Aerial crown-view tile of a tropical tree (Barro Colorado Island, Panama), acquired 20250414:
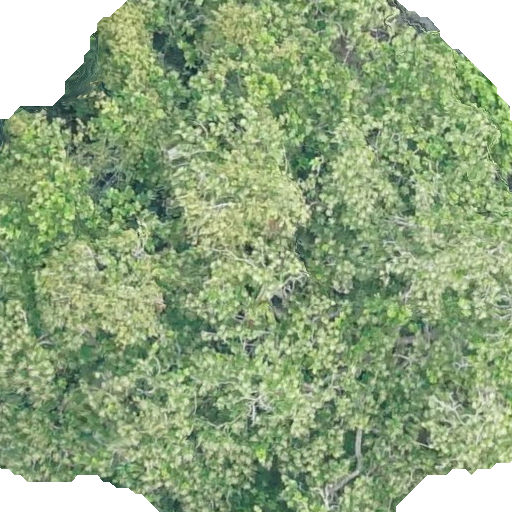
Species: Anacardium excelsum
GBIF accepted scientific name: Anacardium excelsum
Crown area: 461.452 m²